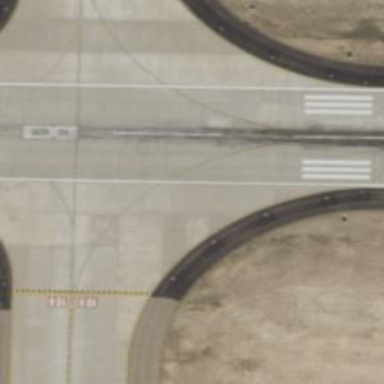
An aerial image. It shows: Image of taxiway at airport.